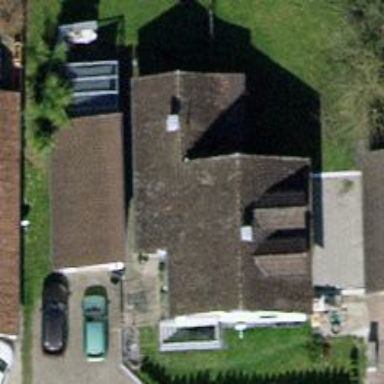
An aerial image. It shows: Garage.